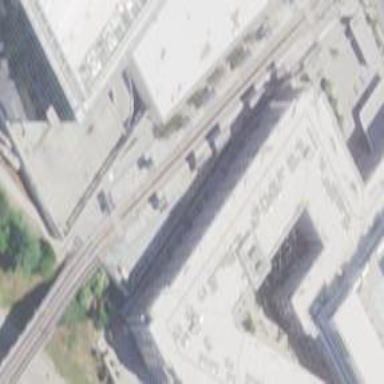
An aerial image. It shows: Platform for public transport and light rail services.